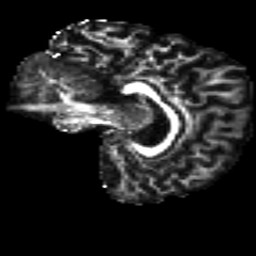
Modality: FA
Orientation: sagittal
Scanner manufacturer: siemens
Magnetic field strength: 3 T
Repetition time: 4.16 s
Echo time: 0.0806 s